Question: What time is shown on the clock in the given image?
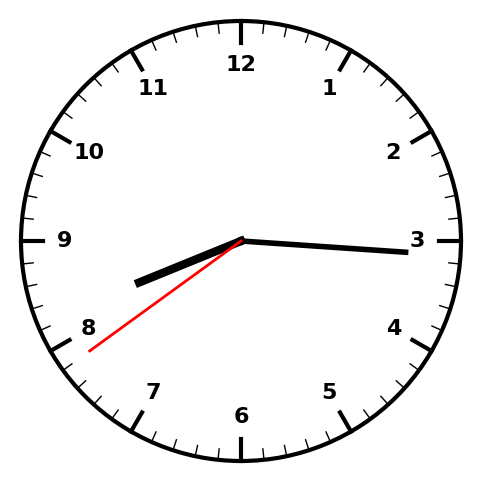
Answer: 08:15:39